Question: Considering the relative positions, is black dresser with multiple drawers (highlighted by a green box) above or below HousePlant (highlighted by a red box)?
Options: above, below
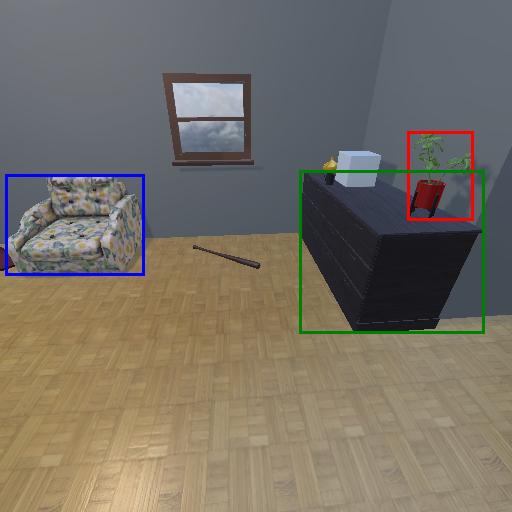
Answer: above